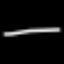
Label: line